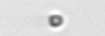
Label: nanoplankton_mix